Question: I need to make a simple app with button that will call some URL. I got an apache server at my Rpi which I use to control GPIO by sending GET URL like this
<URL>.
In android studio I have only made a onclick button.
Problem is that I'm noob at java and android, so here's my question - what's the easiest way to make this button send URL? I found some tutorials about sending or receiving data from server but that's not what I want to do.

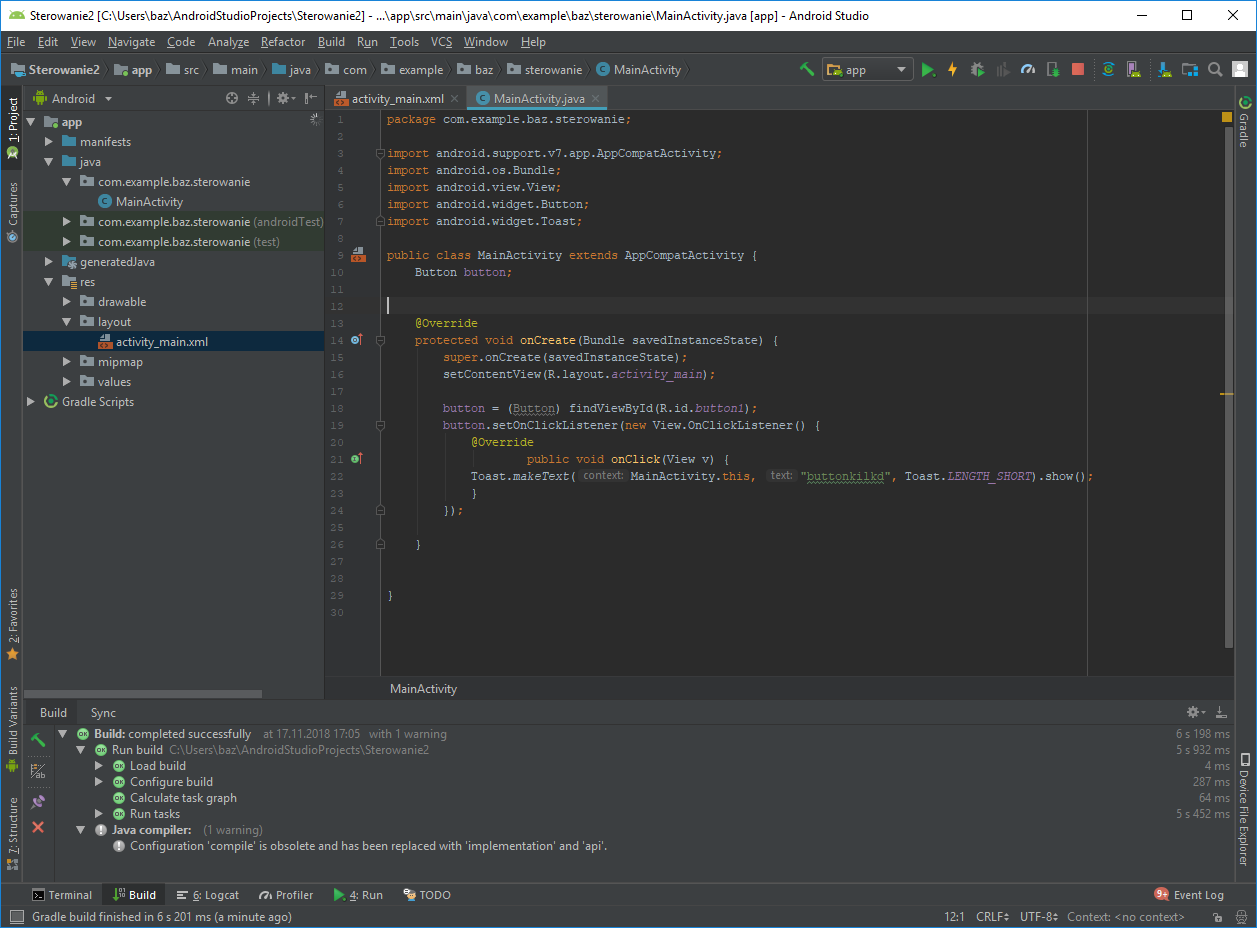
Answer: 1. Add permission to manifest: <uses-permission android:name="android.permission.INTERNET" />
2. Create a class: class RequestTask extends AsyncTask<String, String, String> {
String response;
ProgressDialog dialog;
@Override
protected String doInBackground(String... params) {
try {
DefaultHttpClient httpClient = new DefaultHttpClient();
HttpGet httpGet = new HttpGet(params[0]); // or HttpPost if you need
ResponseHandler<String> resHandler = new BasicResponseHandler();
response = httpClient.execute(httpGet, resHandler);
} catch (Exception e) {
System.out.println("E: " + e);
}
return null;
}
@Override
protected void onPreExecute() {
dialog = new ProgressDialog(MainActivity.this);
dialog.setMessage("Loading...");
dialog.setIndeterminate(true);
dialog.setCancelable(true);
dialog.show();
super.onPreExecute();
}
@Override
protected void onPostExecute(String result) {
dialog.dismiss();
super.onPostExecute(result);
}
}
3. To call use: new RequestTask().execute("http://192.168.0.105/index.php?pin=2&status=0")